You are looking at the unprocessed time series of a bearing vibration snapshot. Diagnose the bearing from this image, choosing from: normal, inner_race, outer_race, ball.
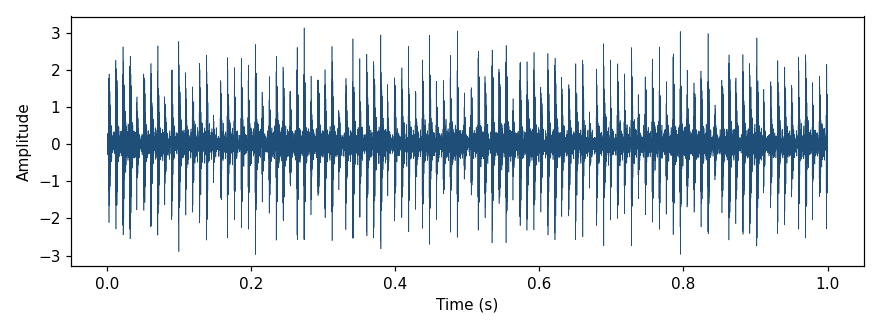
Answer: outer_race